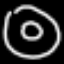
Label: donut